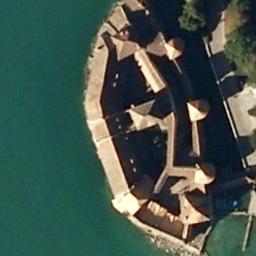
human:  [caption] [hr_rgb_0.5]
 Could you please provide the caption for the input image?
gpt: There are some trees near the palace .

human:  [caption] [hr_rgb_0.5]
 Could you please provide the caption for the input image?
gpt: The palace is on the open place next to the water .

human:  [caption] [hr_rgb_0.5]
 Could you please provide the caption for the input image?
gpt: The central part of the palace is a circular building .

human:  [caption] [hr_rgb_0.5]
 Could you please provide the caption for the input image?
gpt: The brown palace is next to the waters .

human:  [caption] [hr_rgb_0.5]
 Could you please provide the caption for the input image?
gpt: The brown palace is surrounded by green water .